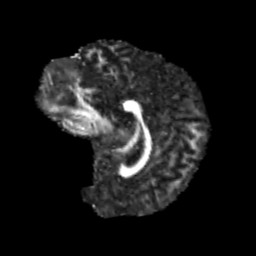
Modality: FA
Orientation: sagittal
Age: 10
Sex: male
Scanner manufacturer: siemens
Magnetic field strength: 3 T
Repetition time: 3.8 s
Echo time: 0.07 s